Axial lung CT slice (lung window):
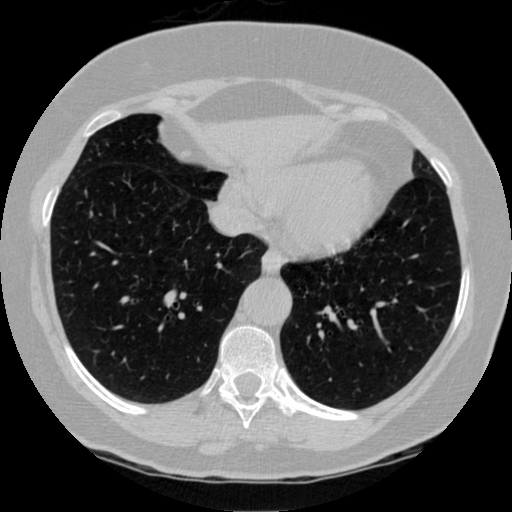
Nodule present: no